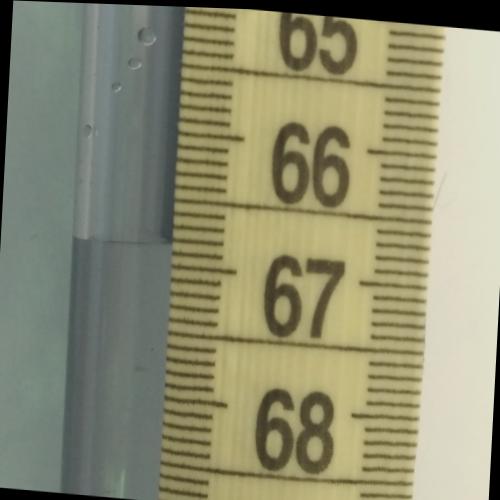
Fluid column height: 66.8 cm